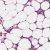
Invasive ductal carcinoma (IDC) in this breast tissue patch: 0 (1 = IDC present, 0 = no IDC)